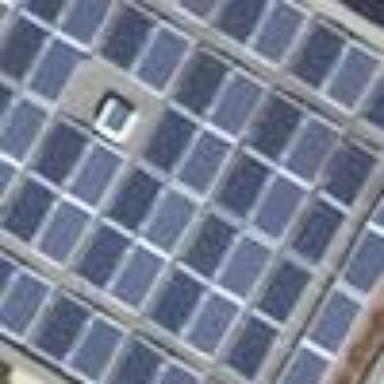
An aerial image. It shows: Solar power generator.